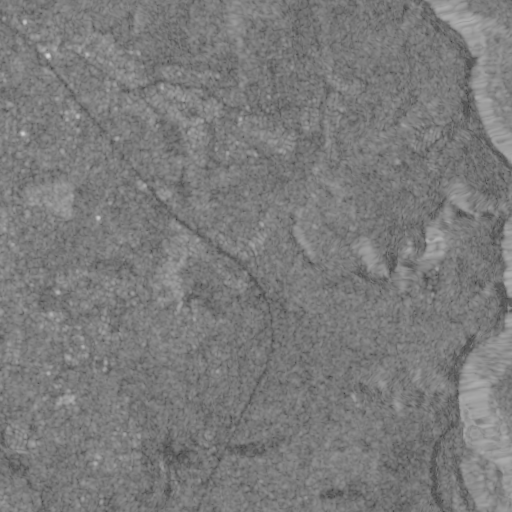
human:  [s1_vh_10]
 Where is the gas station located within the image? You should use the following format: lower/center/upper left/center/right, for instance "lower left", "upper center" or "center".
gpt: The gas station is located in the center left of the image.
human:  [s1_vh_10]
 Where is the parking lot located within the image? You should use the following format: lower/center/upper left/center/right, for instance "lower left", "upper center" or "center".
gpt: The parking lot is located in the upper left of the image.
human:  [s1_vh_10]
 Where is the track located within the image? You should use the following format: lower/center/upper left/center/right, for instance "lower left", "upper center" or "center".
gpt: The track is located in the upper left of the image.
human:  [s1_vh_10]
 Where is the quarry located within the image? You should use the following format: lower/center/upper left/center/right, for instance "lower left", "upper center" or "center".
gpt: There is no quarry in the image.

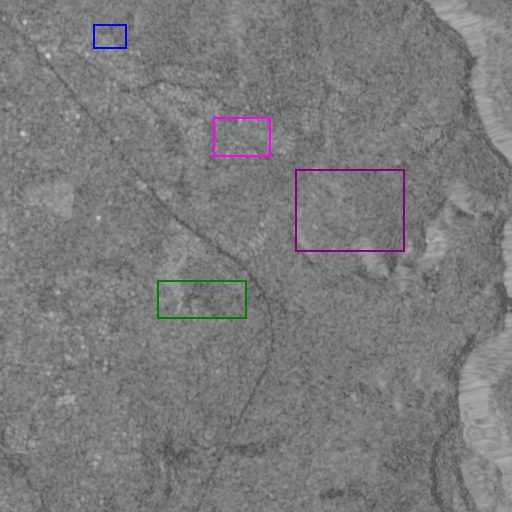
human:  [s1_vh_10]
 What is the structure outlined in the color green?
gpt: The structure outlined in green is a crop field.
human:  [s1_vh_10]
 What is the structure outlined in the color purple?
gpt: The structure outlined in purple is a landfill.
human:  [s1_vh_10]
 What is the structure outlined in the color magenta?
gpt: The structure outlined in magenta is a park.
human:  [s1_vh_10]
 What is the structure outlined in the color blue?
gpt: The structure outlined in blue is a track.
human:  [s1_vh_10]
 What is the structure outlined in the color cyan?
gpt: There is no cyan outline.